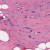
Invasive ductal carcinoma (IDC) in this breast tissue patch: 1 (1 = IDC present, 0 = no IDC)